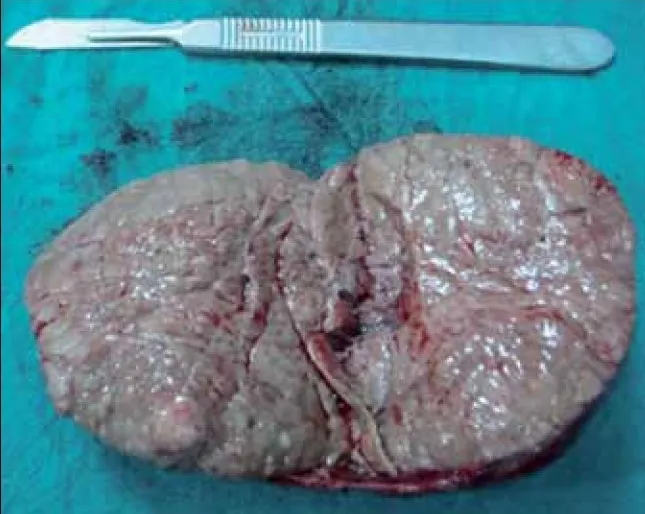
Cut-section: variegated pattern with intratumoral nodules.
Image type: medical_photograph (other_medical_photograph)